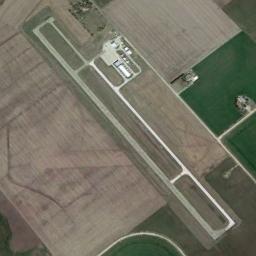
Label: airport